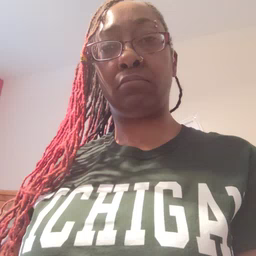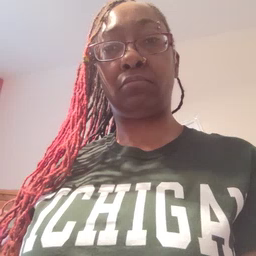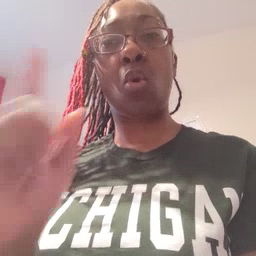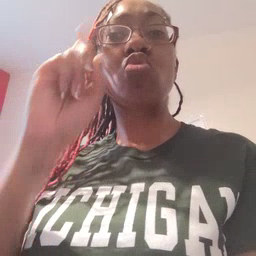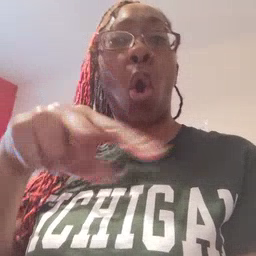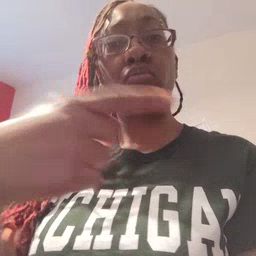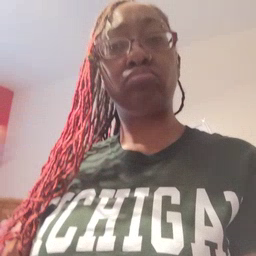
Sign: go